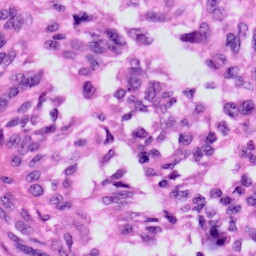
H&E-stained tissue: Skin